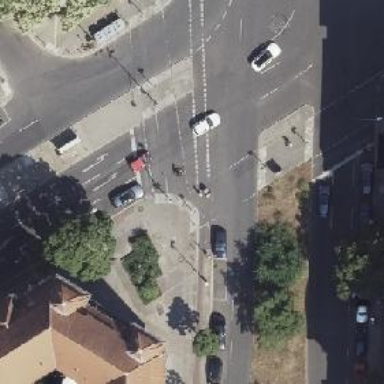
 and cycle track on the right side. This road is dual carriageway."